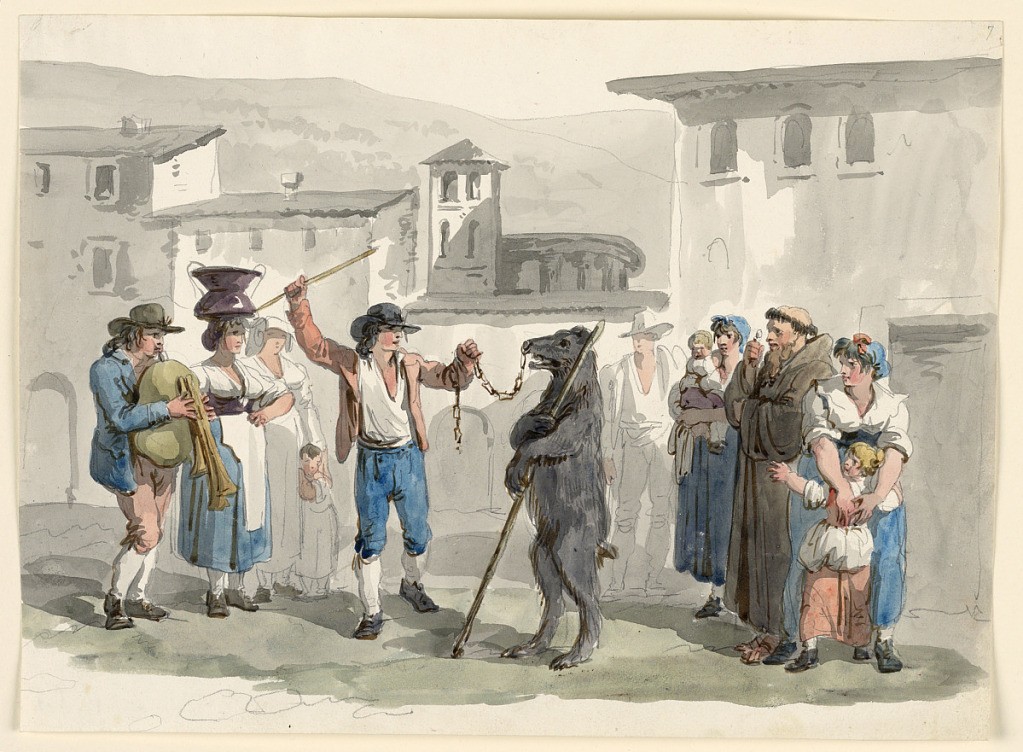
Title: The Dancing Bear
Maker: Bartolomeo Pinelli, Italian, 1781–1835
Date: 1807–08
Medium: Pen and gray ink with watercolor and black chalk on off-white wove paper
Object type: Drawing
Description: The bear and its leader are variations of the motif plate 7, loc. cit.; the bear holds a pole. A piper, two women and a child are at left, the woman with the terrified girl, the Capuchin, both similar to loc. cit., a woman with a baby is at right, a boy in the rear. The setting is a street of a place near Rome.